Aerial crown-view tile of a tropical tree (Barro Colorado Island, Panama), acquired 20250715:
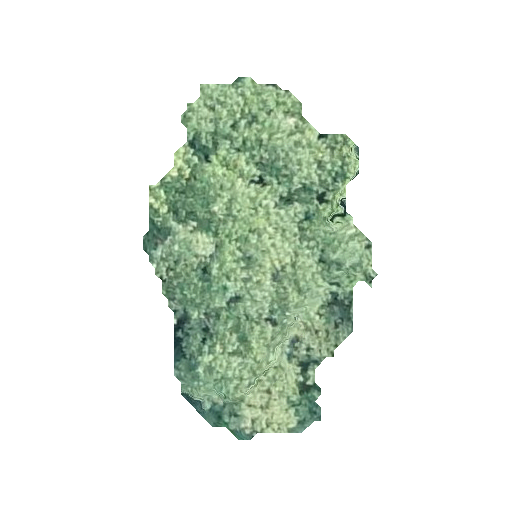
Species: Hieronyma alchorneoides
GBIF accepted scientific name: Hieronyma alchorneoides
Crown area: 85.556 m²